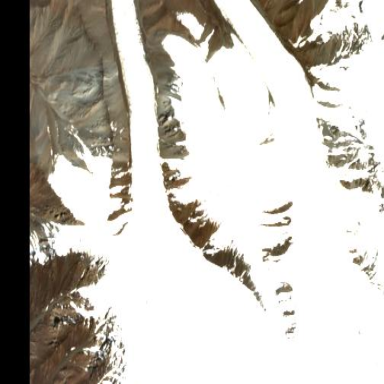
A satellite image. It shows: Stunning view of glacier.